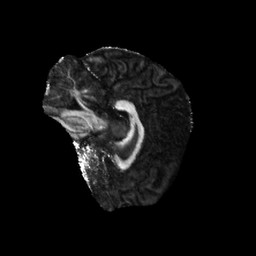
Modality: FA
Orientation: sagittal
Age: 27
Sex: female
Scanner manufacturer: siemens
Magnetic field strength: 6.98 T
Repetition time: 7.08 s
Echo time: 0.0756 s